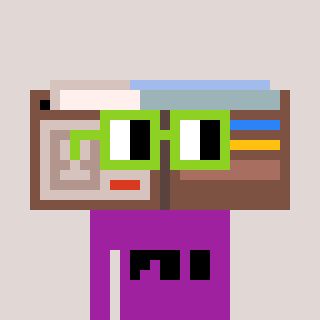
a pixel art character with square light green glasses, a wallet-shaped head and a magenta-colored body on a warm background